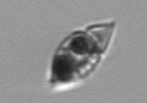
Label: Amphidinium